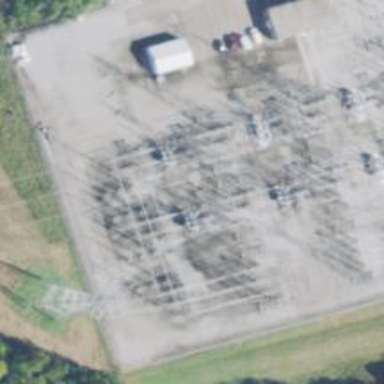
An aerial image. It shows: Switch used for power control.